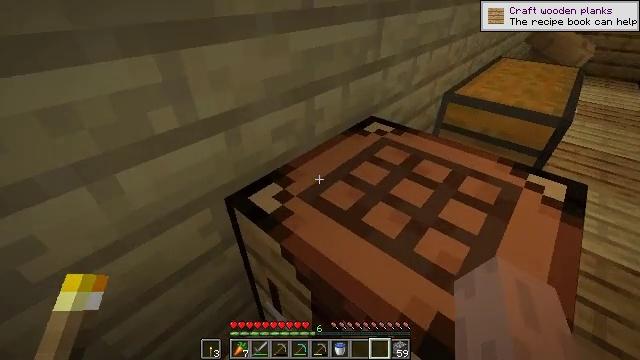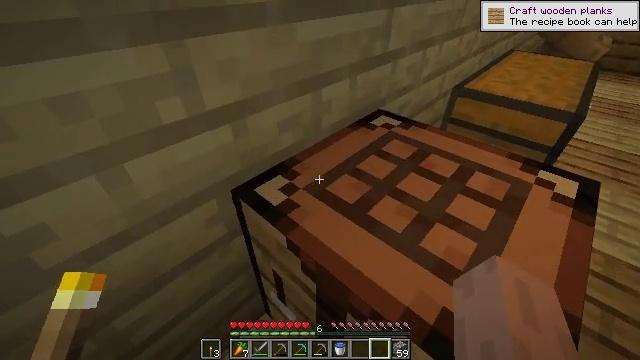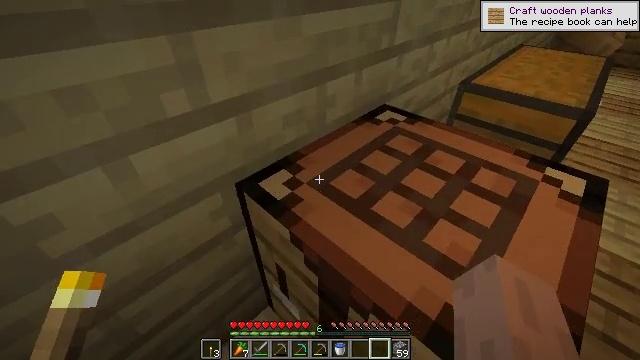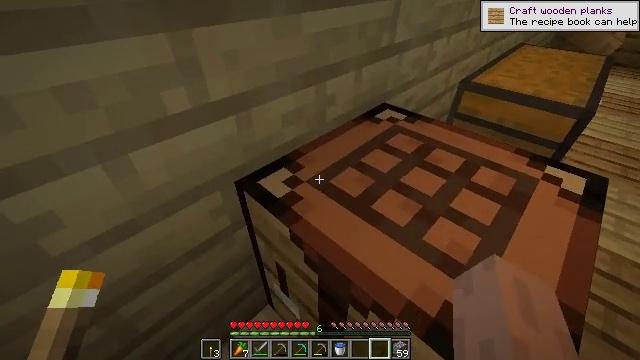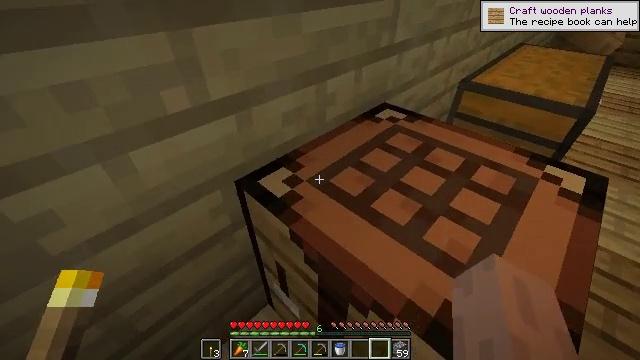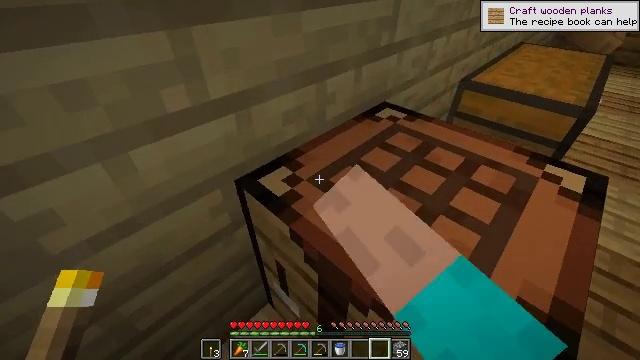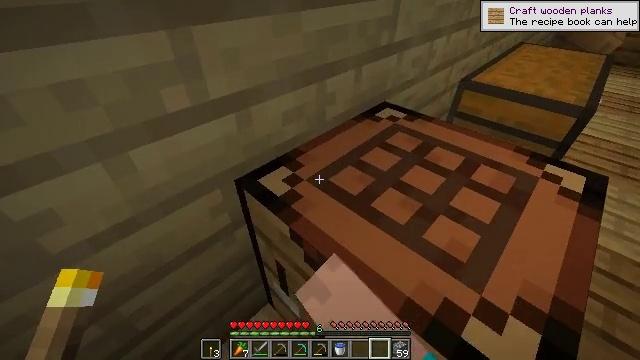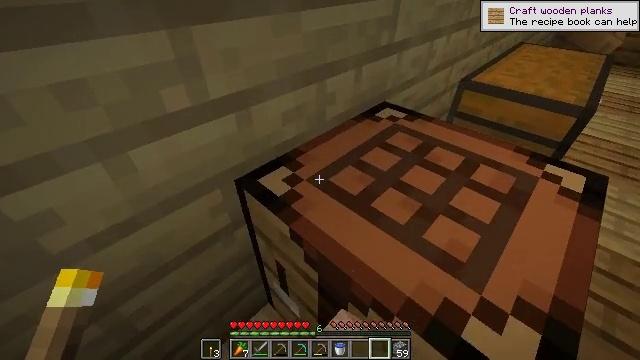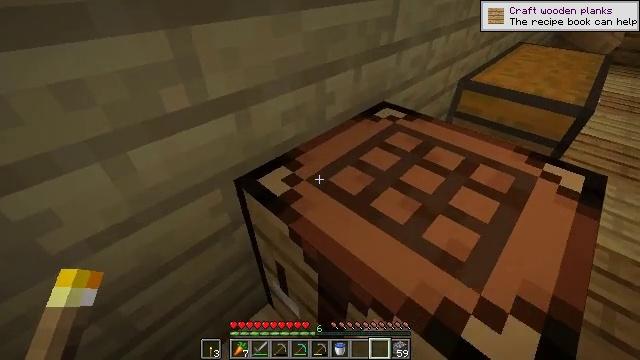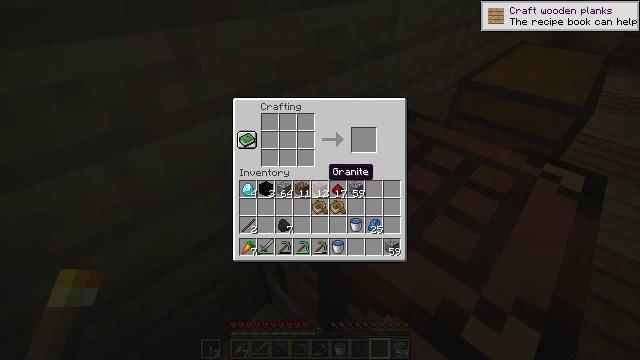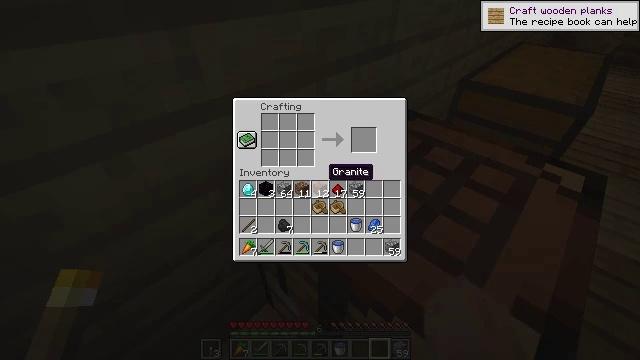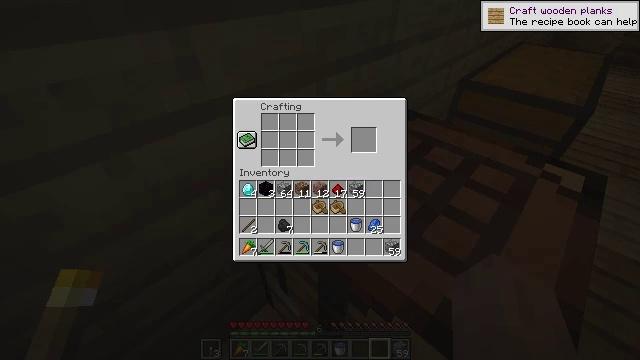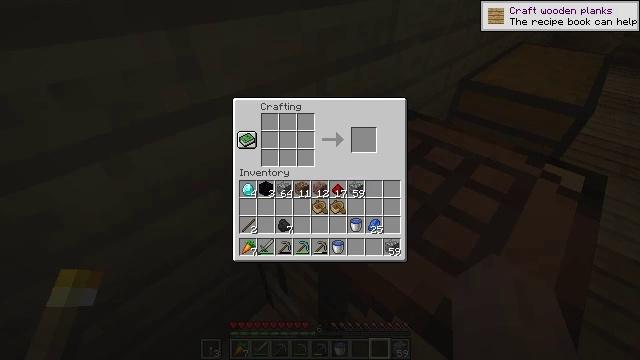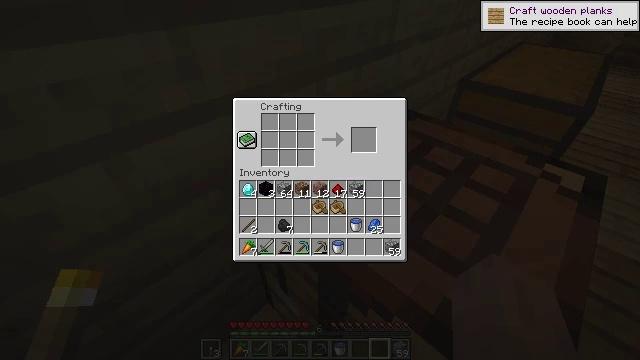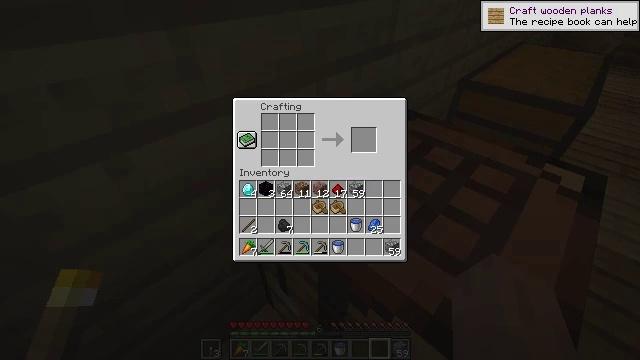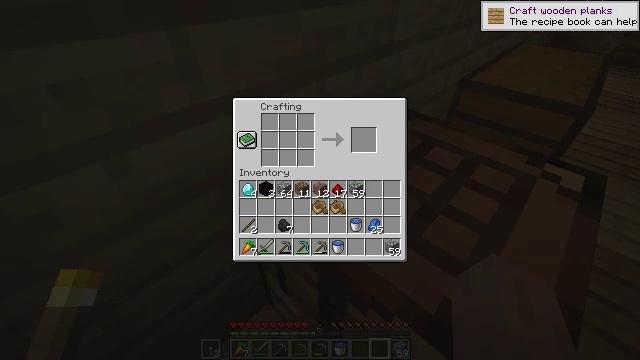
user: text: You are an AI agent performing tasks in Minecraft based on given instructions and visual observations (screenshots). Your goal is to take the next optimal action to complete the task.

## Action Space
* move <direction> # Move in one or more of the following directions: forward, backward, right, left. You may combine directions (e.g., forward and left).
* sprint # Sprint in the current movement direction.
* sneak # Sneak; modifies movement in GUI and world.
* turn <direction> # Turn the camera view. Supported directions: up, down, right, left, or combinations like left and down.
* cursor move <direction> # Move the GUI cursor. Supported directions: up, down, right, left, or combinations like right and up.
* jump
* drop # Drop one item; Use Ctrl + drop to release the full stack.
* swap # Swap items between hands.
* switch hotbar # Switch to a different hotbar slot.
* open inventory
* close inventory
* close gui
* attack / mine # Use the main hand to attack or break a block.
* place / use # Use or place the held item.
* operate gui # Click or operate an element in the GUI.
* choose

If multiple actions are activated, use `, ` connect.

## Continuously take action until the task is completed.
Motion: motion action
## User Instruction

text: Use diamonds and a stick to craft a diamond sword.
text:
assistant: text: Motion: turn left and down
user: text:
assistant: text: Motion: turn left and down
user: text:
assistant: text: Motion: no_op
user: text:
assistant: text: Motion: use / place
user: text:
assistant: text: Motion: use / place
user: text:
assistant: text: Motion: use / place
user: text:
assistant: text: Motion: no_op
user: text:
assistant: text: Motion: no_op
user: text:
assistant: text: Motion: no_op
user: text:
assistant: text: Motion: no_op
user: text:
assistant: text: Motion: no_op
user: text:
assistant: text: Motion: cursor move right
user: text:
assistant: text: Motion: cursor move right
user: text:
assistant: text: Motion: cursor move right
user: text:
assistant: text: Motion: no_op
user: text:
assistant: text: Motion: no_op
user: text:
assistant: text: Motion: no_op
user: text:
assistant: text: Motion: cursor move left
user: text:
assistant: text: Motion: no_op
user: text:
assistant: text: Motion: no_op
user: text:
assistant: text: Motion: cursor move left and down
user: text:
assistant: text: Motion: cursor move left and down
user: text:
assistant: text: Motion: cursor move left and down
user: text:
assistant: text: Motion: cursor move left and down
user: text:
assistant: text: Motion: no_op
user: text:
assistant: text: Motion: cursor move left
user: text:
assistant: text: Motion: cursor move left
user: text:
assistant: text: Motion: no_op
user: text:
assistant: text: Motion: no_op
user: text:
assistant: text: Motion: no_op